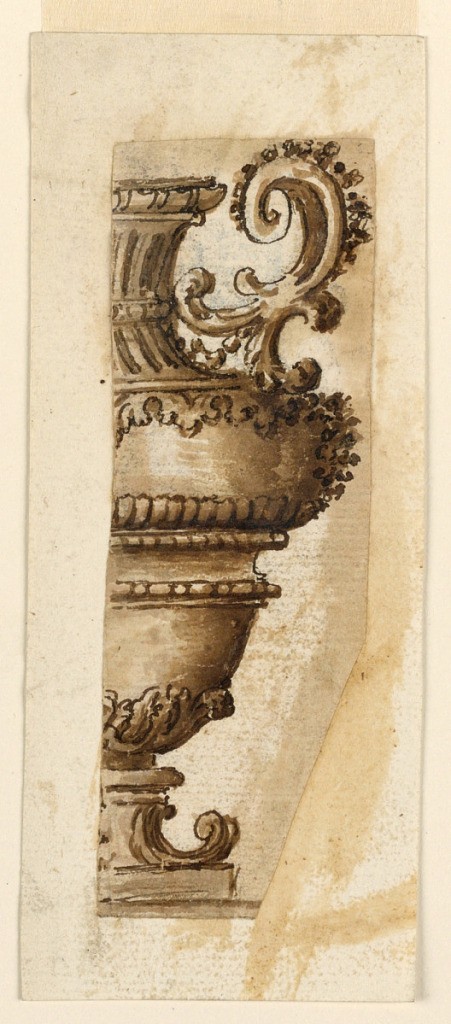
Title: Design for a Cut Vase
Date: ca. 1630
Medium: Graphite, pen and black ink, brush and wash on paper, lined
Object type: Drawing
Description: Half of an elevation of a vase richly decorated with moldings, leaf rows, and garlands.  The neck is fluted and scrolls form the handles.